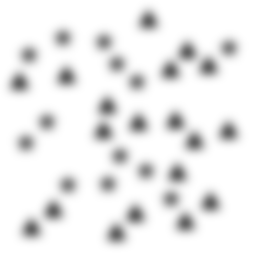
Squares: 0
Triangles: 19
Stars: 13
Total shapes: 32